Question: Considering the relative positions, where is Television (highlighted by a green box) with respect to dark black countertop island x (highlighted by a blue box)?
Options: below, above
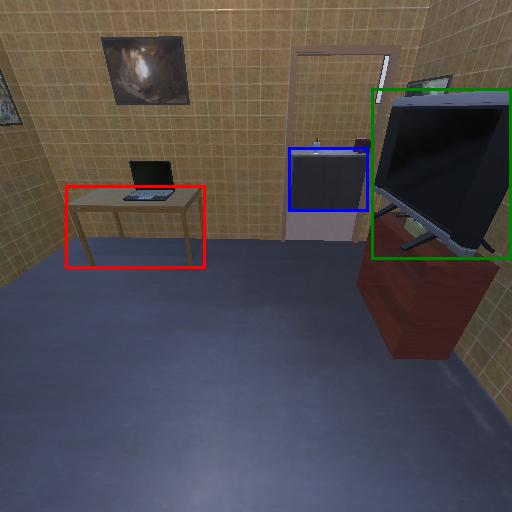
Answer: below